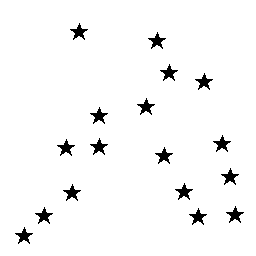
Squares: 0
Triangles: 0
Stars: 17
Total shapes: 17